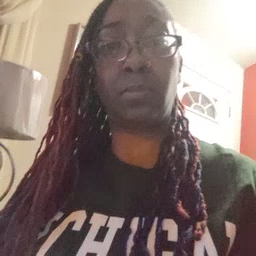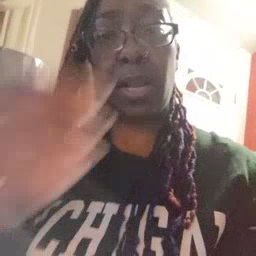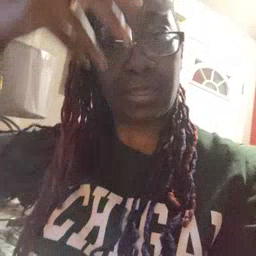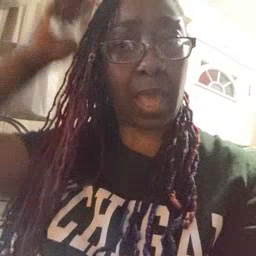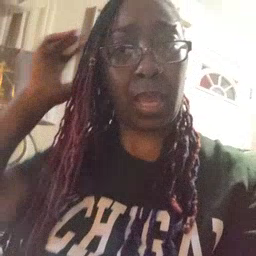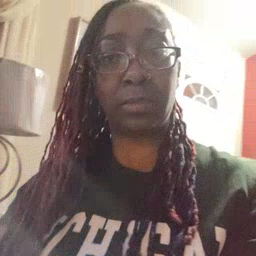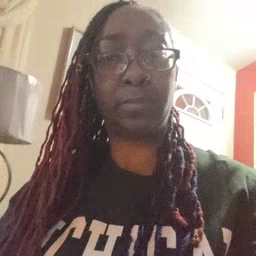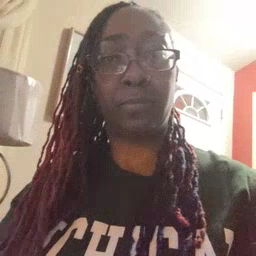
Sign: lion